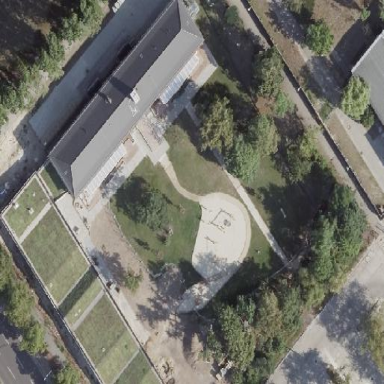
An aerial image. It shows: Kindergarten building.